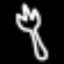
Label: fork